Question: I want to generate a triangle with a background colored in rgb colors. This is used to display color values.
I could find out how to calcuale positions in such a triangle
'''
function [x,y] = RGBtoCartCoordXY(R, G, B)
RGB = R + G + B;
r = R / RGB; g = G / RGB; b = B / RGB;
XYr = [-0.5; -0.5]; XYb = [+0.5; -0.5]; XYg = [+0.0; +0.5];
xy = (r * XYr + b * XYb + g * XYg) / ( r + g + b );
x = xy(1); y = xy(2);
'''
but my approach to paint such a triangle with points in a plot was not very successful and it takes very long for a usefull number of points (here > 100000)

It seems as if the points have a shadow and i want no white space in the background. Appart from that I want this plot to be as fast as possible, since I want to plot a simple curve on top - which is the actual information in the plot.
EDIT:
The plot is based on this code:
'''
for r = linspace(0,1,points)
for g = linspace(0,1,points)
for b = linspace(0,1,points)
index = index + 1;
RBGtriple(index, :) = [r g b];
end
end
end
for k = 1:size(RBGtriple,1)
R = RBGtriple(k,1);
G = RBGtriple(k,2);
B = RBGtriple(k,3);
[x y] = RGBtoCartCoordXY(R,G,B);
xaxis(k) = x;
data(k) = y;
end
hold on;
for k = 1:size(RBGtriple,1)
hplot = plot (xaxis(k), data(k));
set(hplot, ...
'Marker', 'square', ...
'LineStyle','none' , ...
'MarkerSize' ,3 , ...
'LineWidth' , 0.1, ...
'MarkerEdgeColor',RBGtriple(k, :) , ...
'MarkerFaceColor',RBGtriple(k, :));
end
hold off;
'''
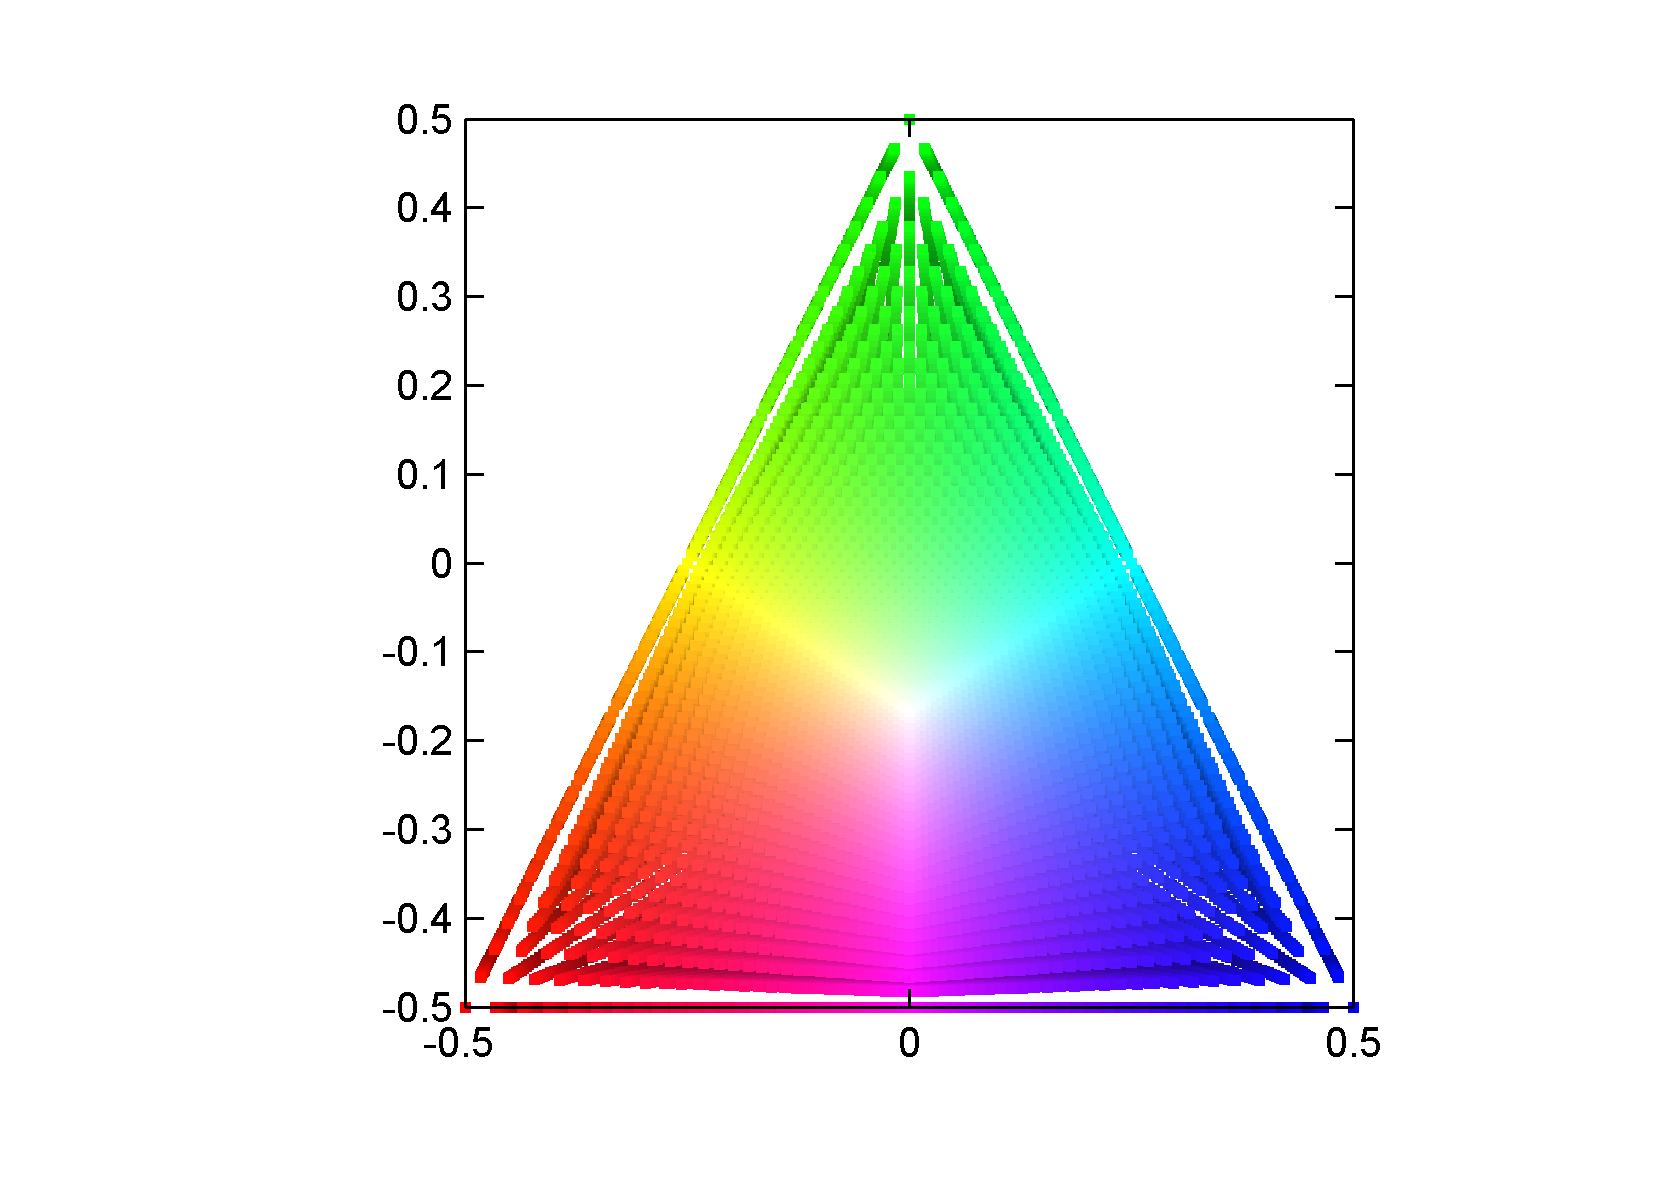
Answer: If you want to have a color value for all points in the plane, why do you not take each point an calculate the color value, but instead take a color value and calculate the point where it should appear? Apparently, none of your color input values produces an 'xy' of [-.49,-.49], so the red marker at [-.5,-.5] is alone in its region.
Also, you are plotting individual points consecutively, which of course is not fast. (You have matrices growing inside loops in the first two thirds of the code you posted, but I guess the slowest part is the final section). Try creating a matrix of the values you want to show first, then display it.
Try this code:
'''
imgsize = 500;
for i=1:length(xaxis),
m(1+floor((xaxis+0.5)*imgsize),1+floor((data+0.5)*imgsize),:)=RGBtriple(i,:);
end
image(m);
'''
For me, this (or similar code adapted from yours) produces a triangle with similar color distribution, but turned 90deg and with the default black background.